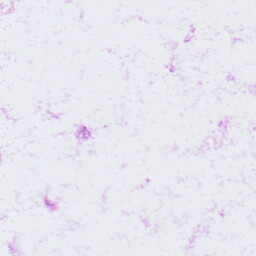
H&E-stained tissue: LymphNode